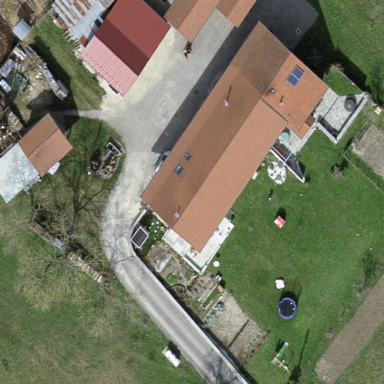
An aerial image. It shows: Farmyard area.